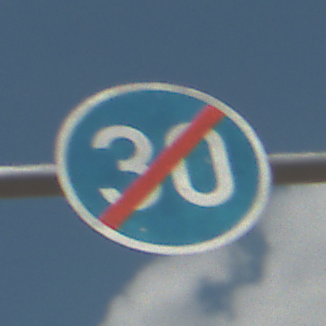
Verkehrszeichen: EndeMindestgeschwindigkeit
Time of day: Midday
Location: Outdoor (Suburban)
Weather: PartlyCloudy
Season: NotSpecified
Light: Natural